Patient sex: M
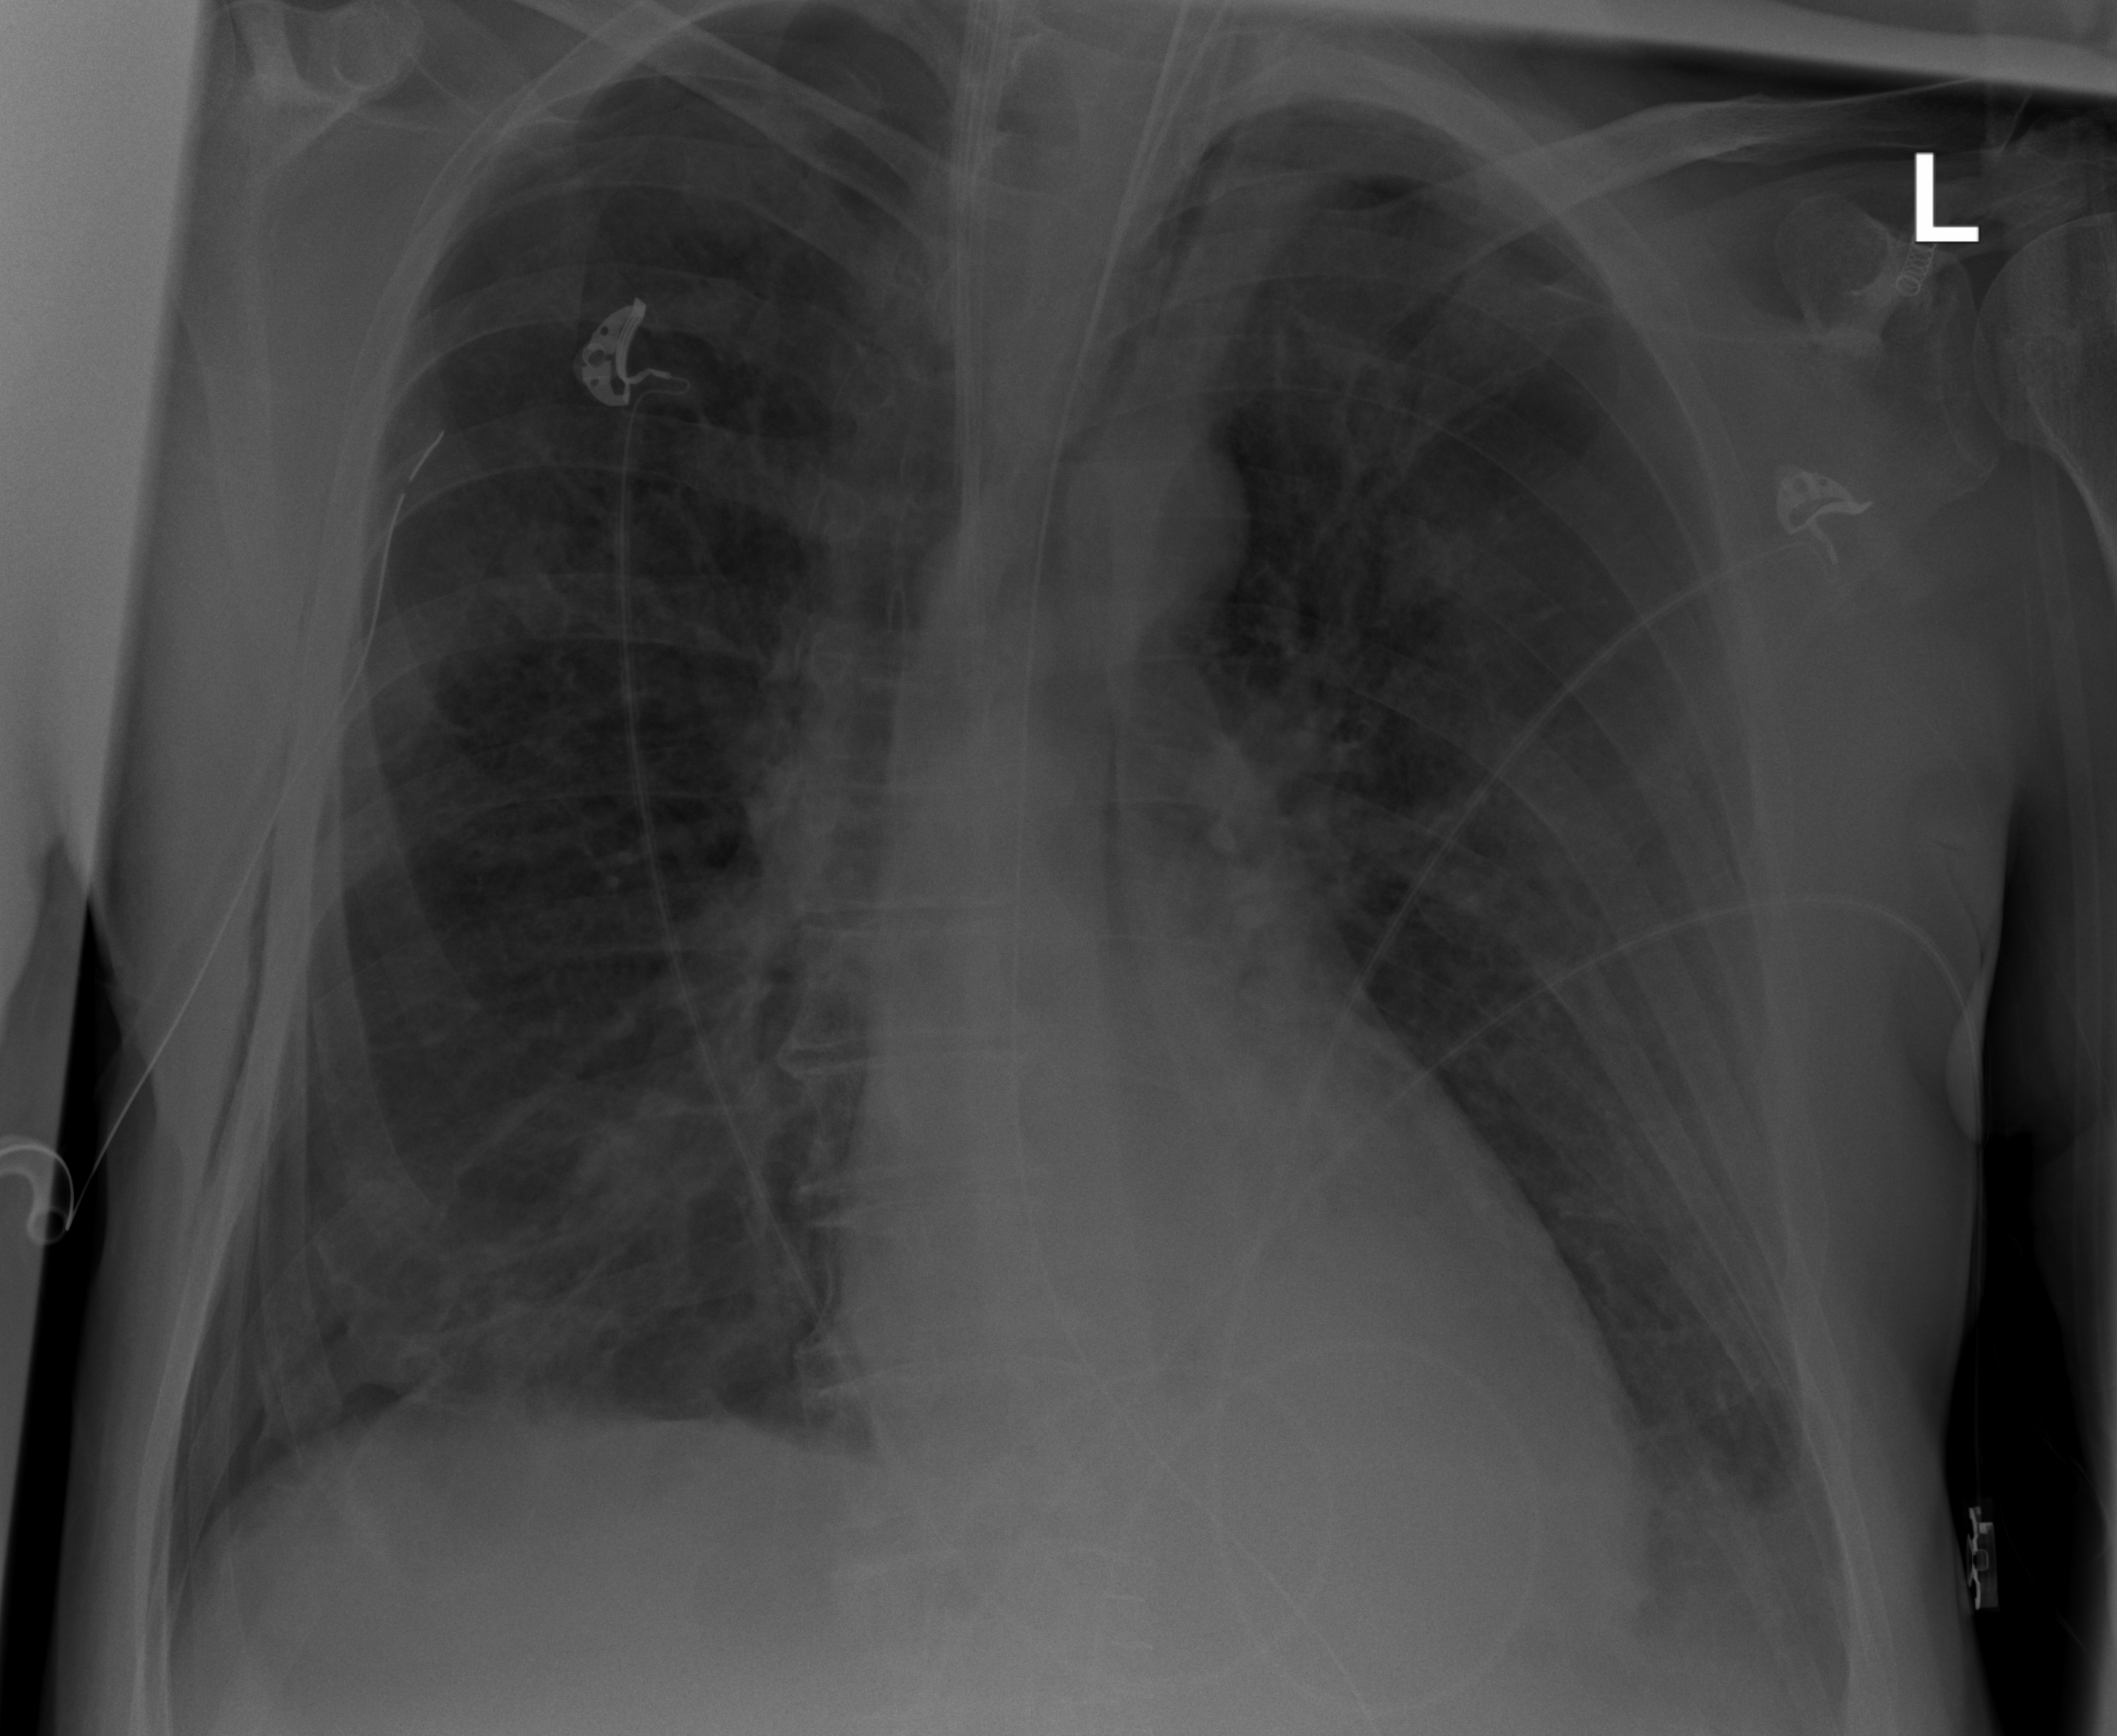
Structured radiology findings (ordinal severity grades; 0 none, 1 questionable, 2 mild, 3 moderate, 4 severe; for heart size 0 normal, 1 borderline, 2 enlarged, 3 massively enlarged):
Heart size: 0
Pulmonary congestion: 2
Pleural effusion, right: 0
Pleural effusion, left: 2
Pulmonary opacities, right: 2
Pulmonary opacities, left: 2
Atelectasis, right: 2
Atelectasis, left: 2